Question: What will I do to allow other forms to perform while crystal report view is running?
Heres the code:
'''
Public Sub printCurrentHistory()
If dt.Columns.Count = 0 Then
With dt
.Columns.Add("update_time")
.Columns.Add("sender")
.Columns.Add("humidity")
.Columns.Add("temperature")
.Columns.Add("rain")
.Columns.Add("wind_dir")
.Columns.Add("wind_speed")
End With
End If
For Each dr As DataGridViewRow In frmMain.dgvSearch.Rows
dt.Rows.Add(dr.Cells("Updated").Value, dr.Cells("Sender").Value, dr.Cells("Humidity").Value, dr.Cells("Temperature").Value, dr.Cells("Rain").Value, dr.Cells("Wind_Direction").Value, dr.Cells("Wind_Speed").Value)
Next
Dim rptDoc As CrystalDecisions.CrystalReports.Engine.ReportDocument
rptDoc = New CrystalReport1
rptDoc.SetDataSource(dt)
frmPrint.CrystalReportViewer1.ReportSource = rptDoc
frmPrint.ShowDialog()
dt.Rows.Clear()
dt.Clear()
dt.Dispose()
rptDoc.Dispose()
End Sub
'''
Crystal Viewer Report Form:

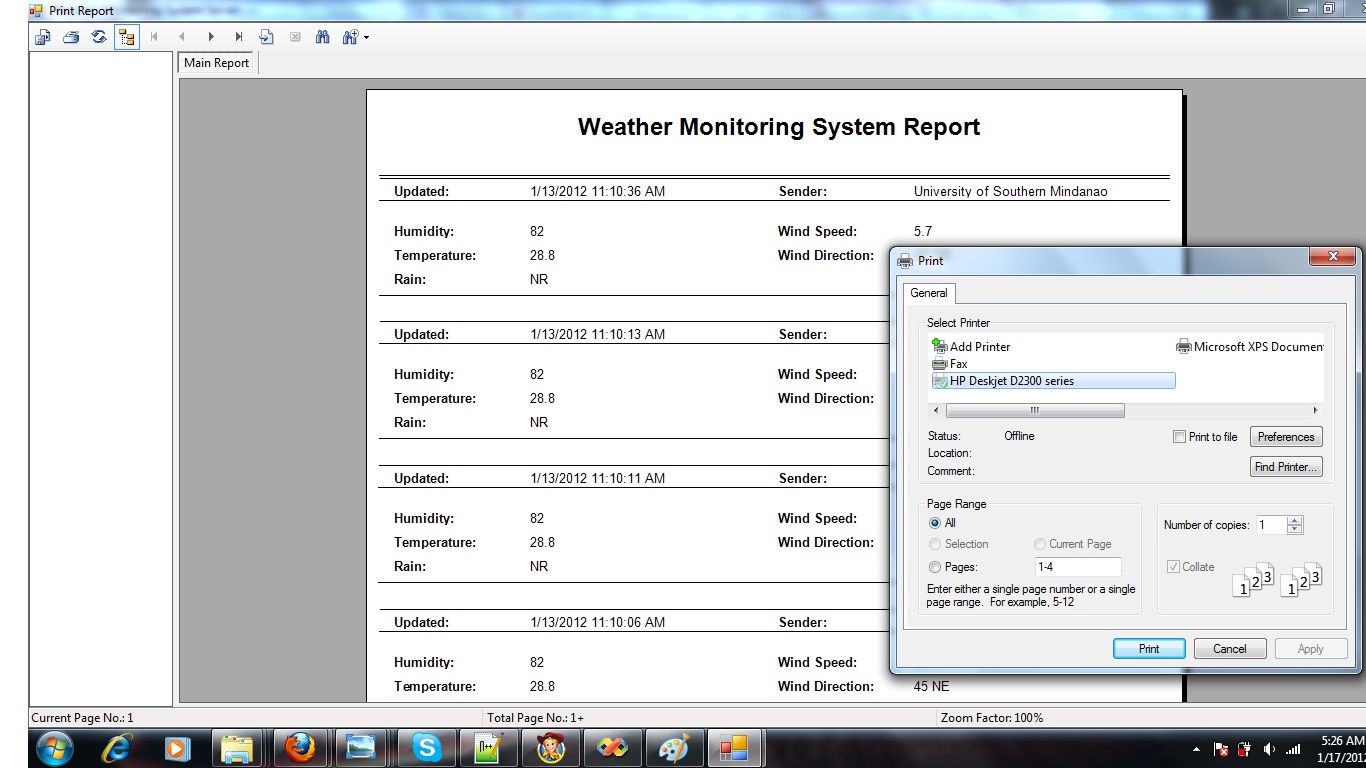
Answer: The difference between <URL> is that 'ShowDialog' is application Modal meaning it prevents anything else from happening until you close it. 'Show' on the other hand throws up the 'Form' and continues on its way. In looking at your code I would guess that your problem is that you are disposing of 'rptDoc' and your datasource from underneath your 'frmPrint'. You will need to change your frmPrint to be more autonomous. I would do something like.
'''
frmPrint = New ParentFormName(dt) 'The Form frmPrint is instantiated from
frmPrint.Show()
'''
And then
'''
Public Sub New( dt as DataTable)
' This call is required by the designer.
InitializeComponent()
' Add any initialization after the InitializeComponent() call.
Dim rptDoc As CrystalDecisions.CrystalReports.Engine.ReportDocument
rptDoc = New CrystalReport1
rptDoc.SetDataSource(dt)
CrystalReportViewer1.ReportSource = rptDoc
End
'''
And in your FormClosing event dispose of your Objects then.
This is untested code I am just trying to give you a few ideas.
---
Another option as I stated in my Comment is to add an Event to your print form and subscribe to it in Main Form like this.
'''
Public Class Form1
Dim frm2 As Form2
Private Sub CloseMyData()
'Dispose of your Data here
RemoveHandler frm2.myClosingEvent, AddressOf CloseMyData
End Sub
Private Sub Button1_Click(sender As System.Object, e As System.EventArgs) Handles Button1.Click
frm2 = New Form2
AddHandler frm2.myClosingEvent, AddressOf CloseMyData
frm2.Show()
End Sub
End Class
Public Class Form2
Public Event myClosingEvent()
Private Sub Form2_FormClosing(sender As Object, e As System.Windows.Forms.FormClosingEventArgs) Handles Me.FormClosing
RaiseEvent myClosingEvent()
End Sub
End Class
'''